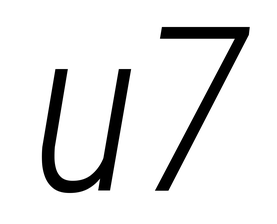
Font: Roboto-Italic_Condensed_Light_Italic